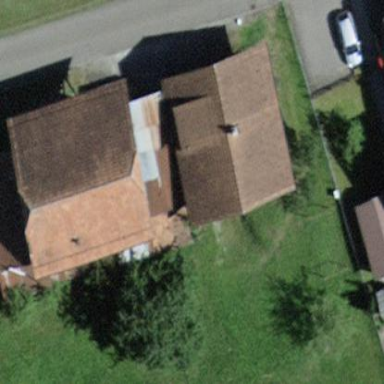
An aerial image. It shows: Rural barn.